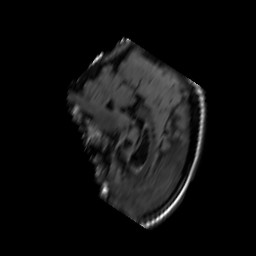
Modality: FLAIR
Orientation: sagittal
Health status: ill
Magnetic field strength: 3 T